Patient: sex M, age 78
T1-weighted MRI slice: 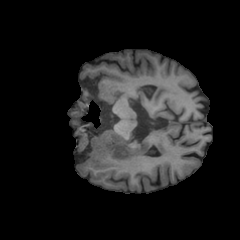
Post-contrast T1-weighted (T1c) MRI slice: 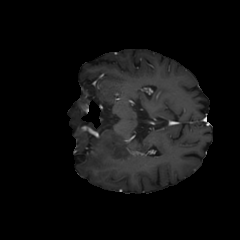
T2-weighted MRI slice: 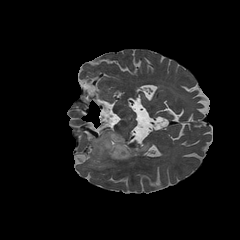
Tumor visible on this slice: yes
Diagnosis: Astrocytoma, IDH-wildtype
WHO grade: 3